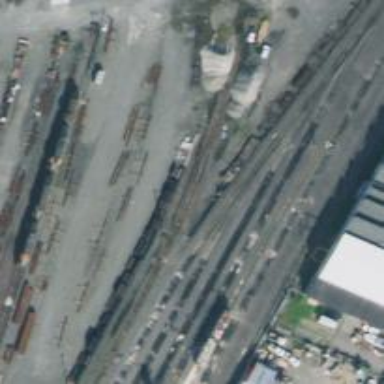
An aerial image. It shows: Abandoned railway.